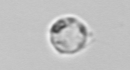
Label: Amoeba